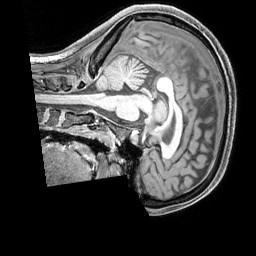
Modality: T1w
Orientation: sagittal
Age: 18
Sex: female
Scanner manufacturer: siemens
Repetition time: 2.3 s
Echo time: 0.00226 s